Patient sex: M
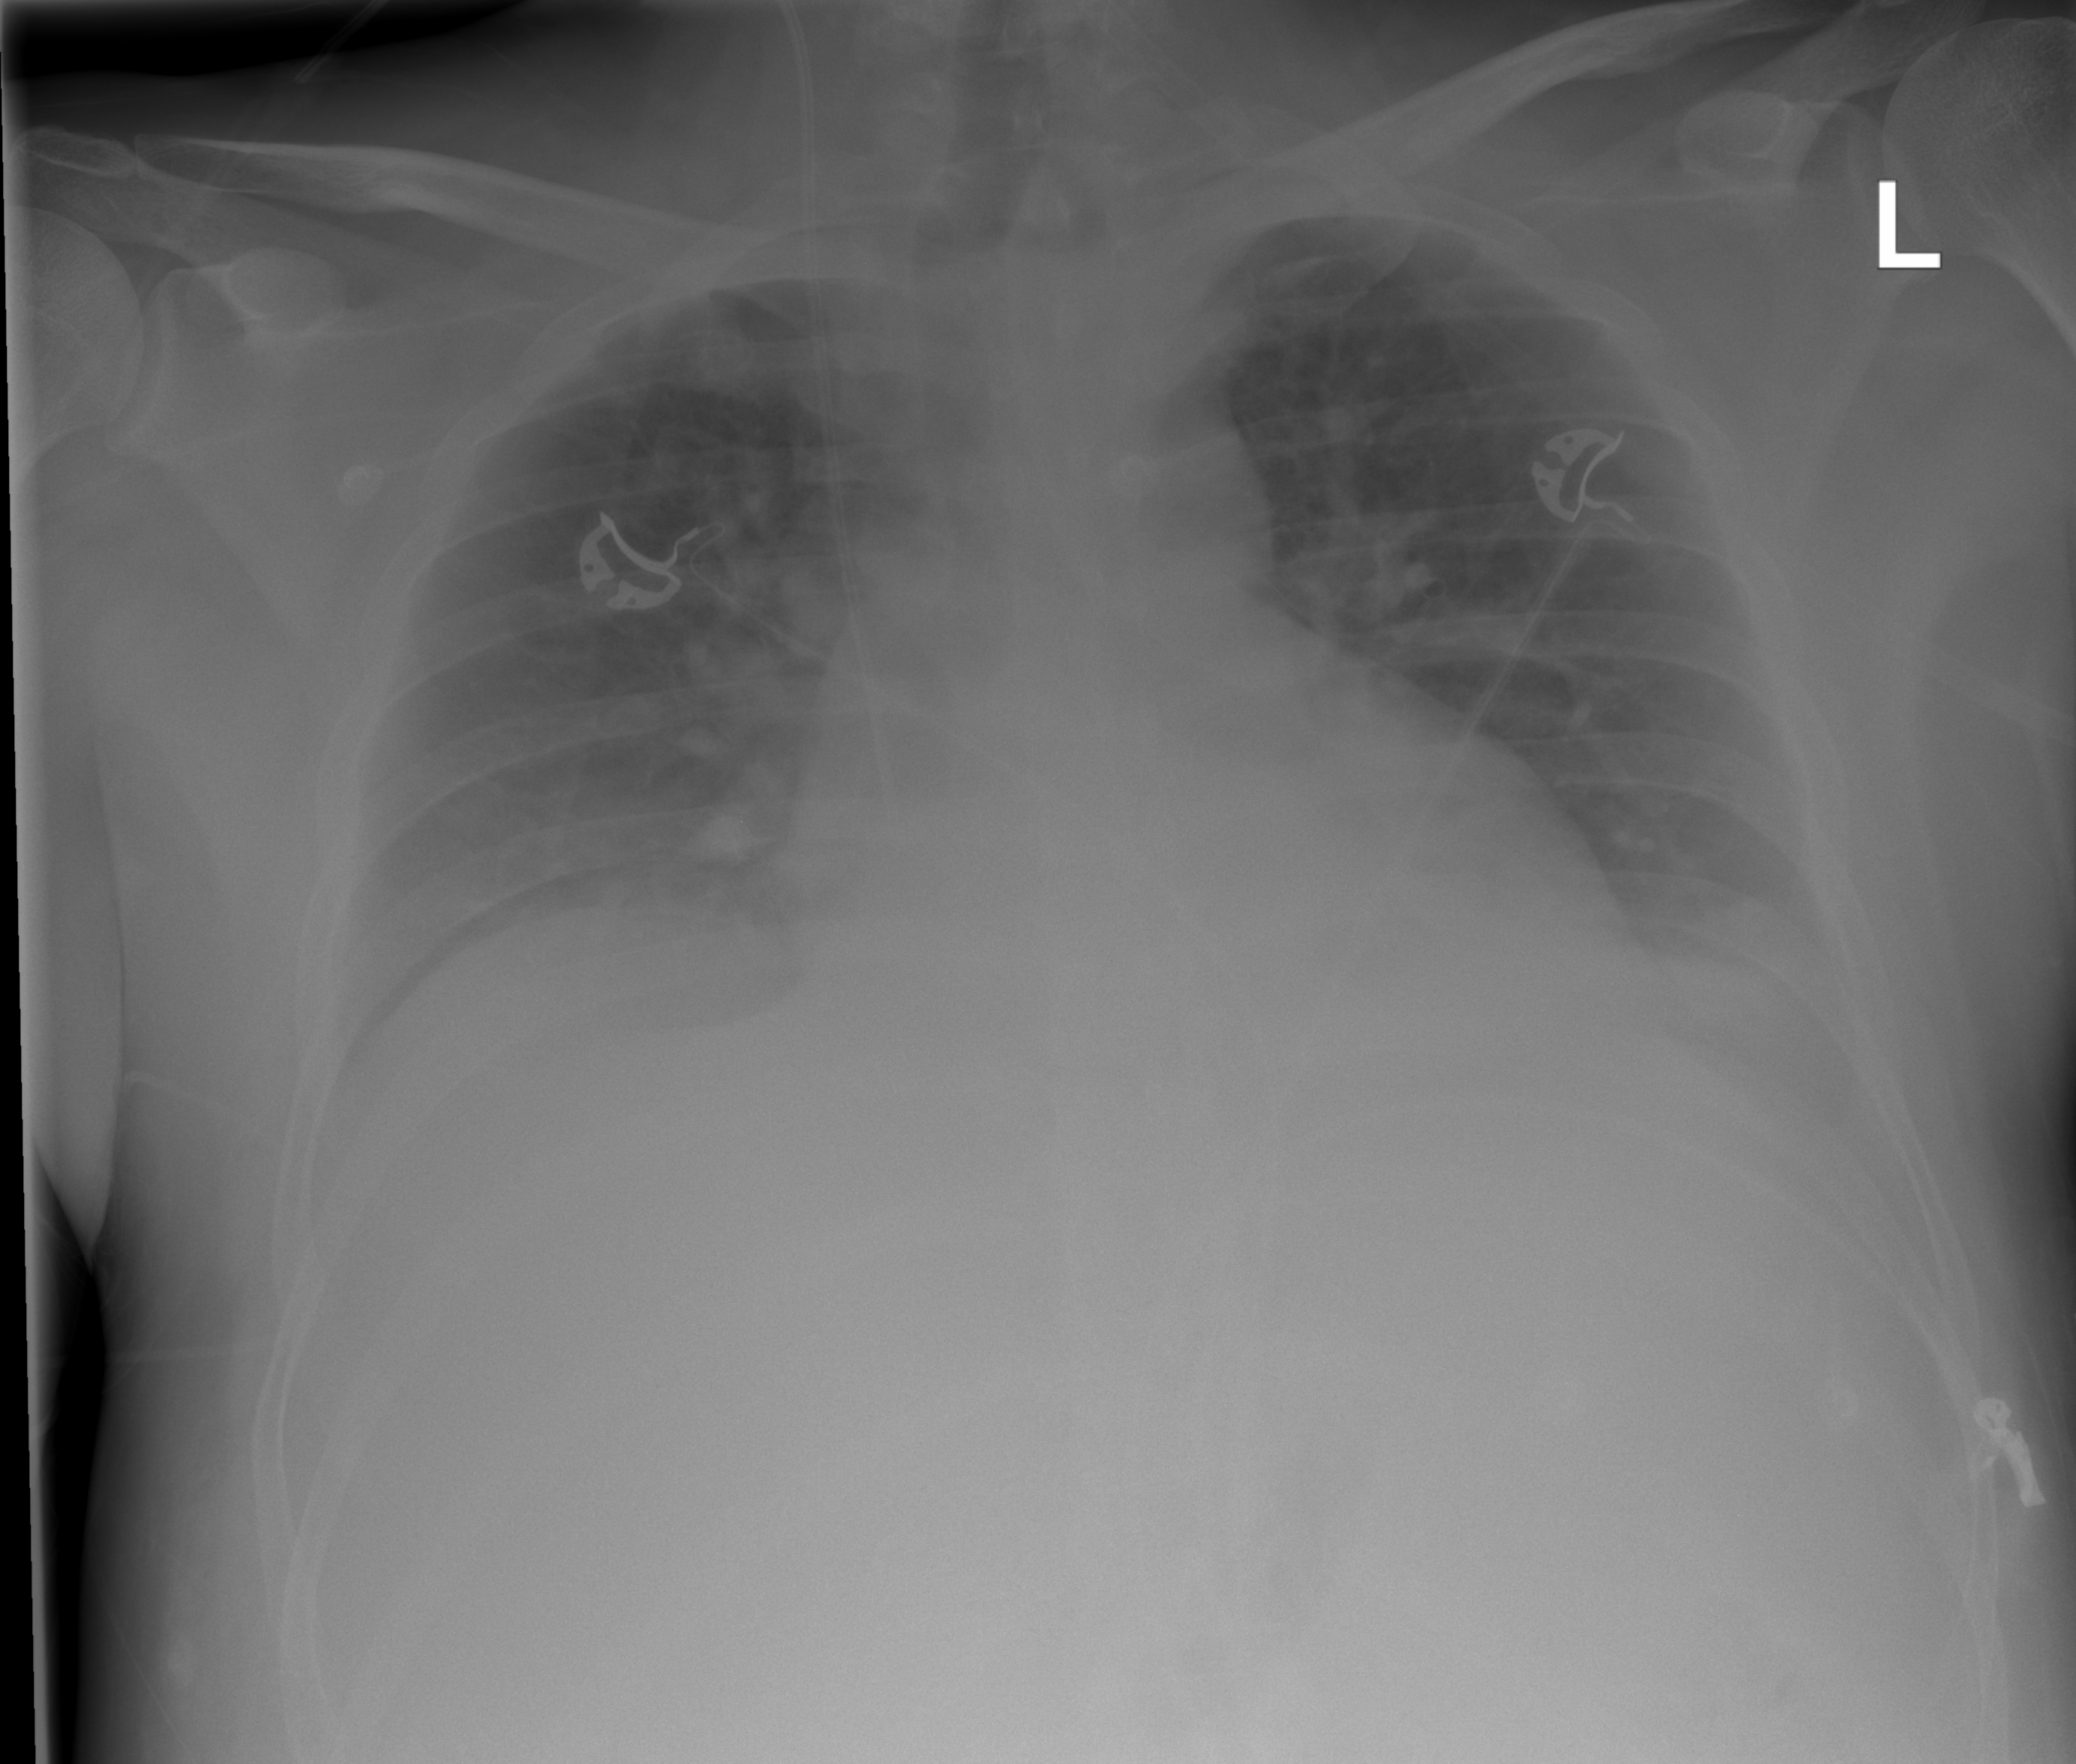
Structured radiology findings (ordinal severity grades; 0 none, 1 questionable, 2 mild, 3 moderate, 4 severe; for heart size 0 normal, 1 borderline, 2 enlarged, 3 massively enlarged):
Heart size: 0
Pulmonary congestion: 2
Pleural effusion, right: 1
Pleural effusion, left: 1
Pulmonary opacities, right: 0
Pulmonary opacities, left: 0
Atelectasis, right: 0
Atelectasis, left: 0